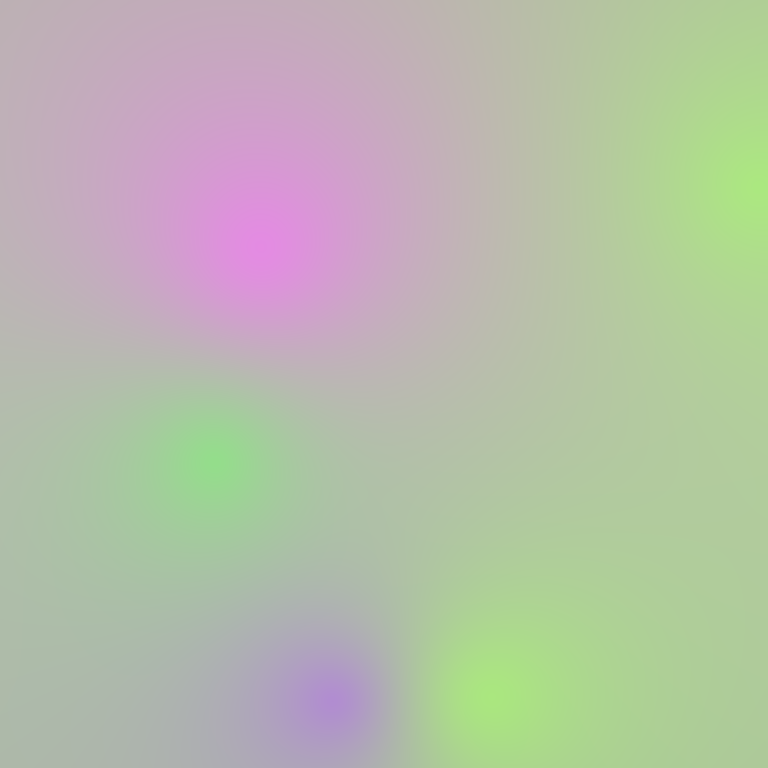
Abstract light effect, smooth blend from soft pink to gentle green, calm atmosphere, diffuse glow, no room, no furniture, no objects.